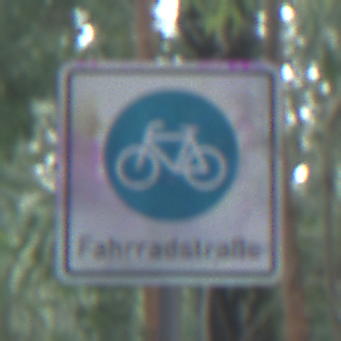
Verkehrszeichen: BeginnFahrradstrasse
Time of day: SunriseSunset
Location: Outdoor (Nature)
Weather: NotSpecified
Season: Autumn
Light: Natural